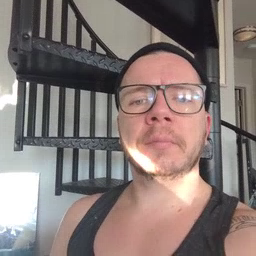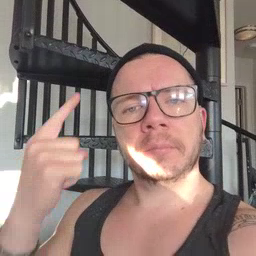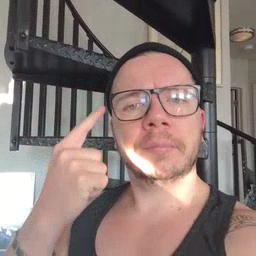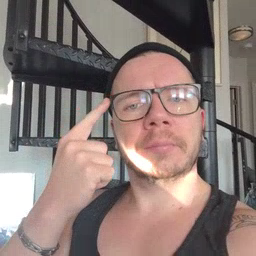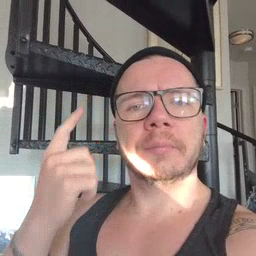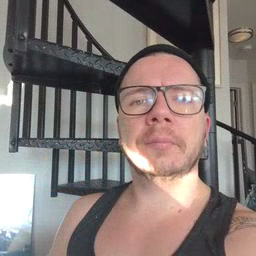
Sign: think